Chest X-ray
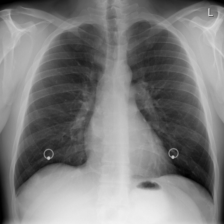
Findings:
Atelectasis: negative
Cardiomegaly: negative
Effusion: negative
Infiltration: negative
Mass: negative
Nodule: negative
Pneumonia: negative
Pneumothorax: negative
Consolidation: negative
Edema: negative
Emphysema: negative
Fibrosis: negative
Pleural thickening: negative
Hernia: negative